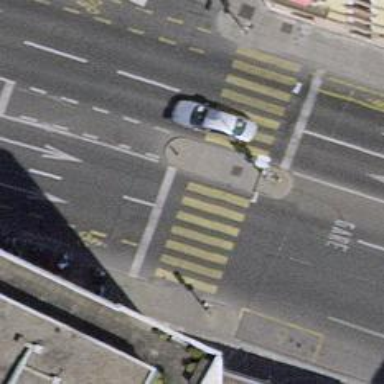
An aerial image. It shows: Asphalt secondary road with designated cycle lane. Trolley wires are present along the road.